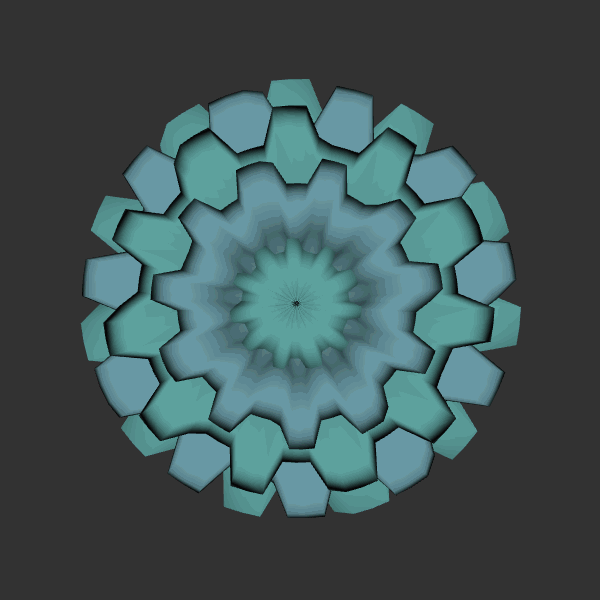
Background: dark